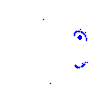
Particle: pion